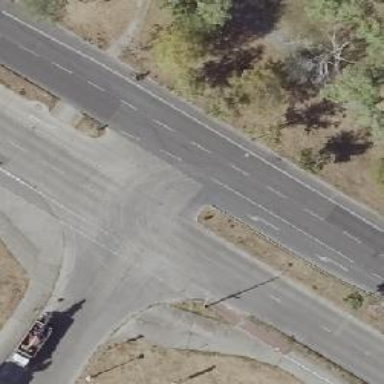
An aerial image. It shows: Unmarked crossing for cyclists on cycleway.